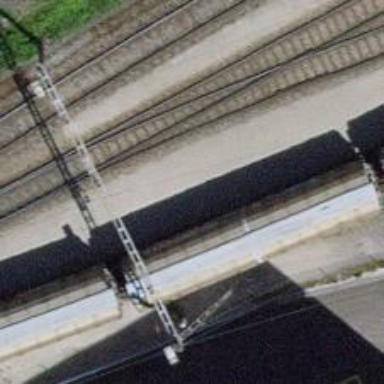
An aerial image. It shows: Railway switch.